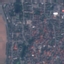
Land use / land cover: Residential